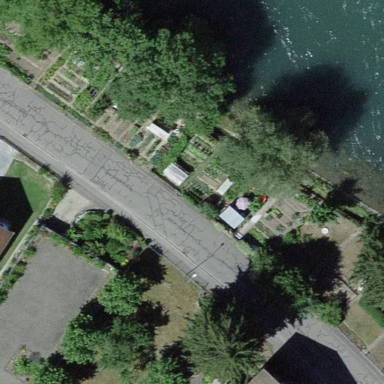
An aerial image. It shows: Allotments area.